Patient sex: M
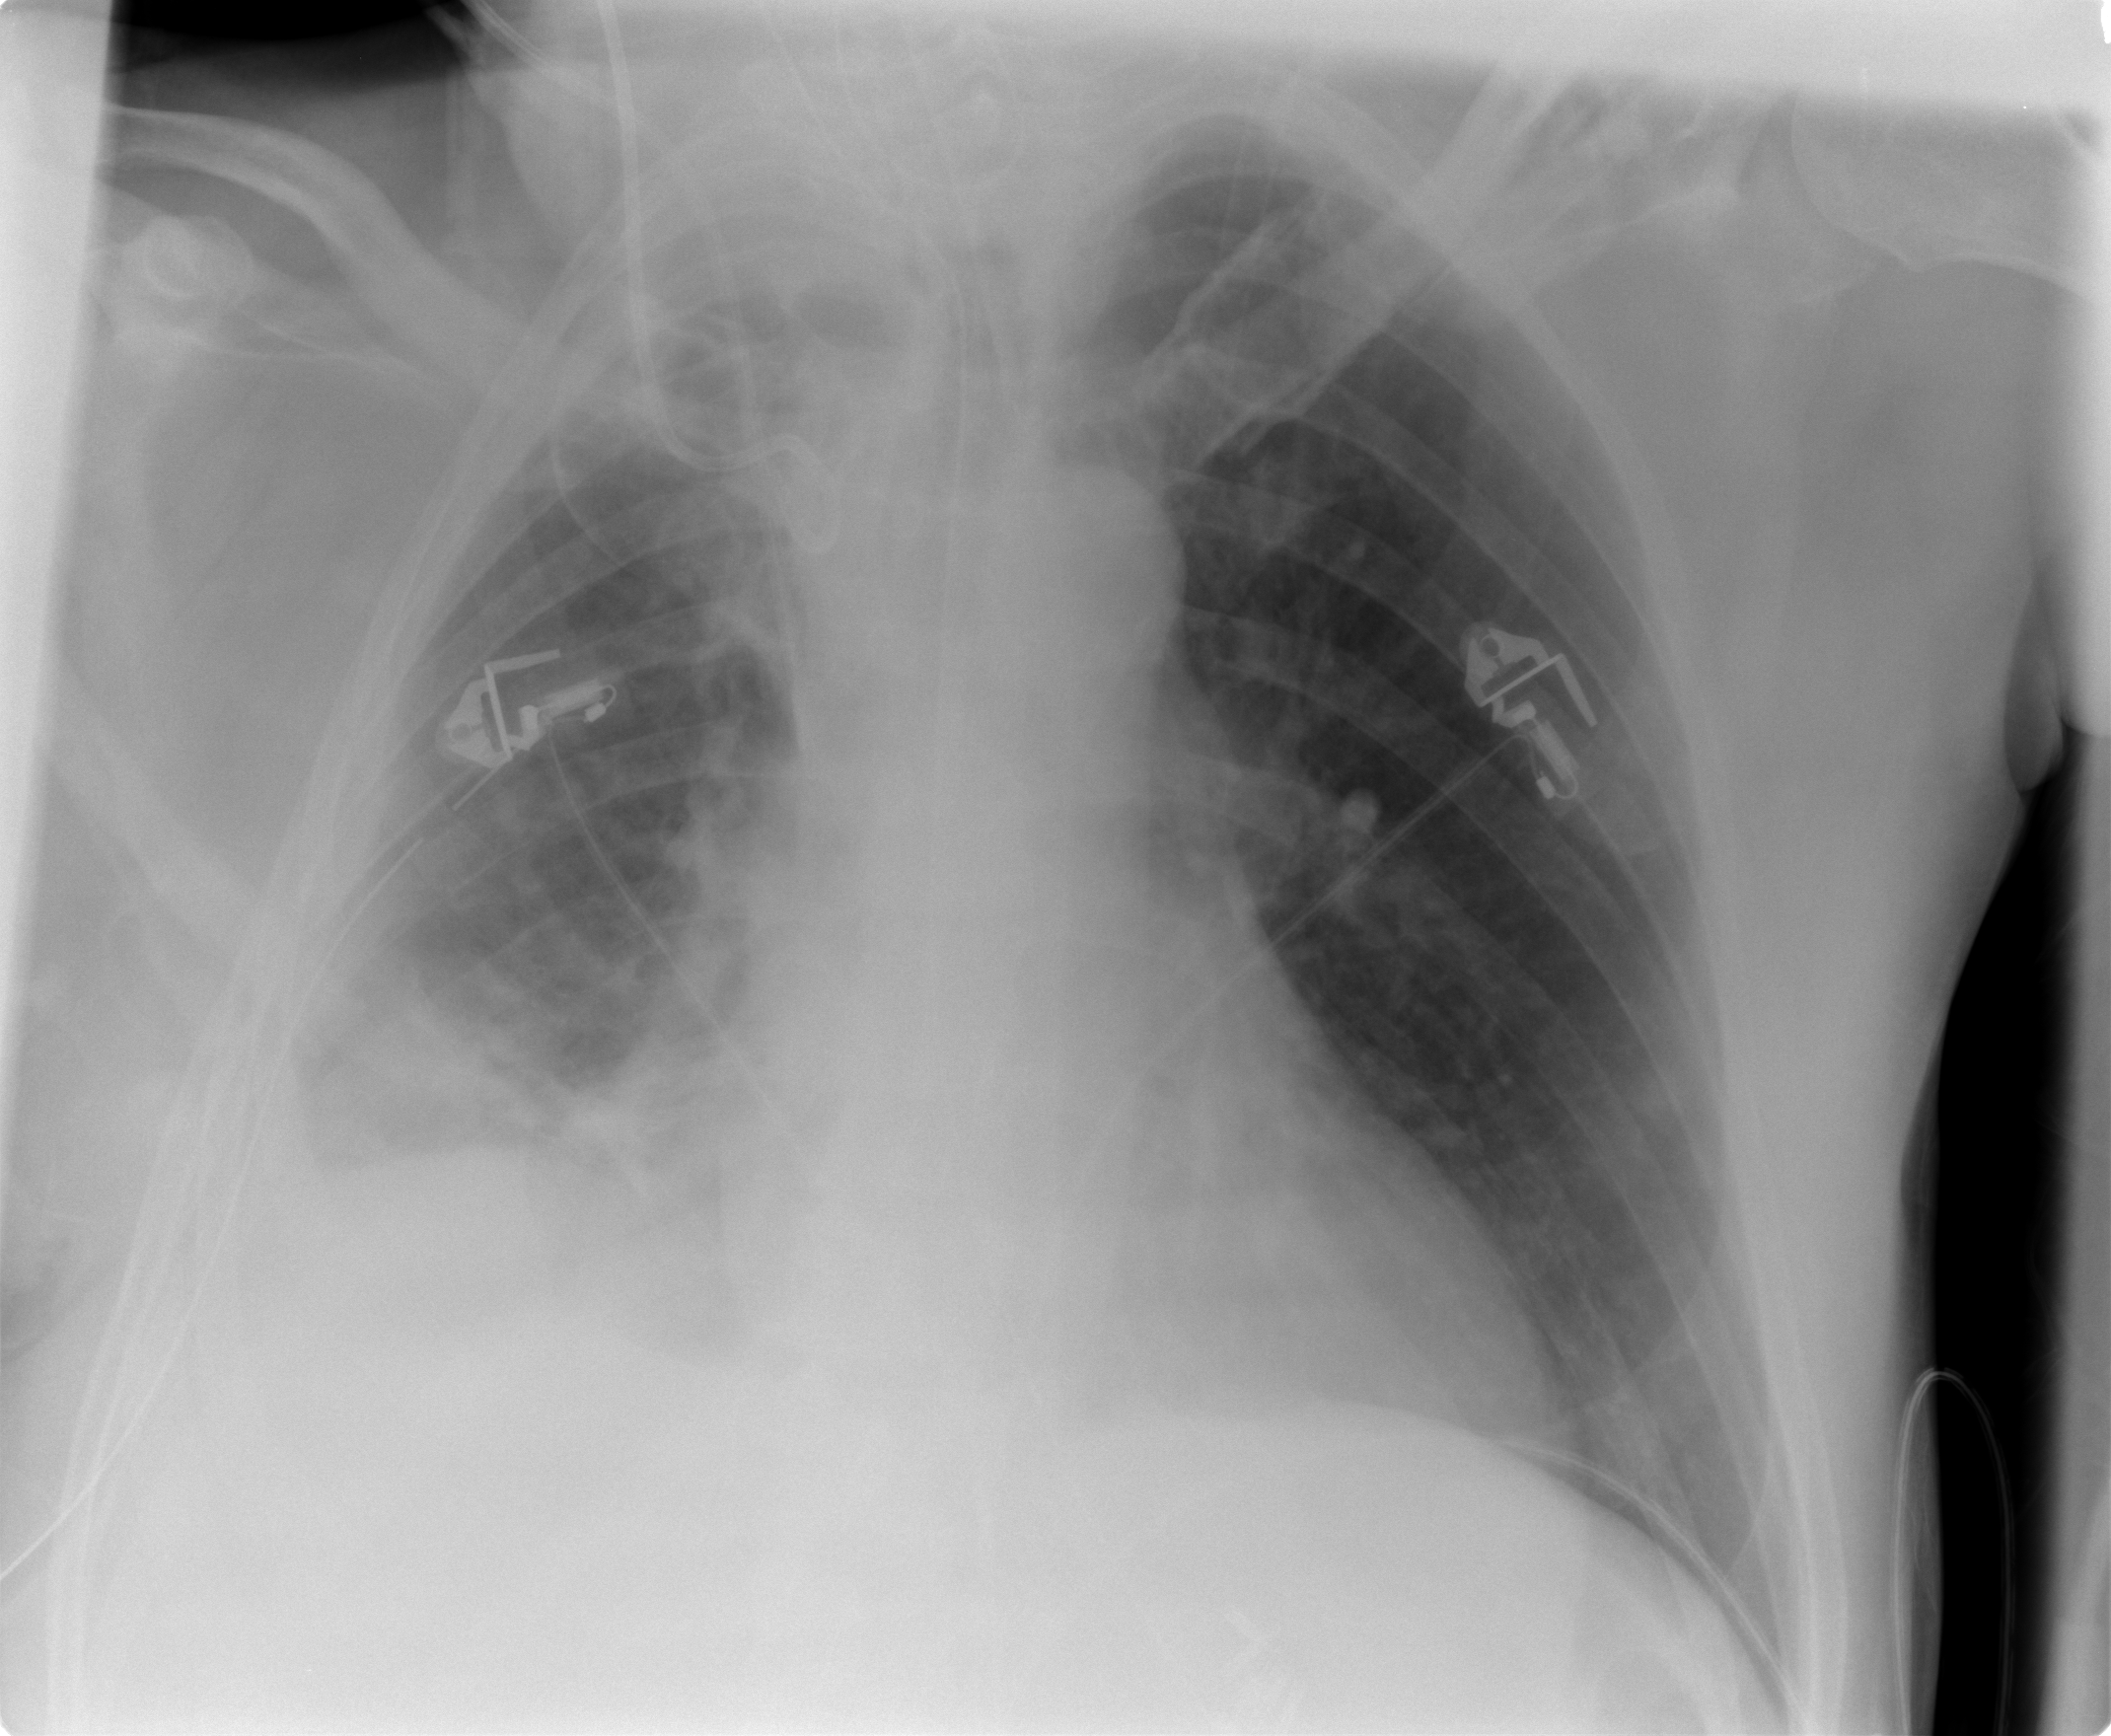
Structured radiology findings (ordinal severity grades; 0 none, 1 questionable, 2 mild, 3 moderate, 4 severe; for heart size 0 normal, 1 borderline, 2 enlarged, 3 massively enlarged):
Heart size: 2
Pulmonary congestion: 2
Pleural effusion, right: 3
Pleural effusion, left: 0
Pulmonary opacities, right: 2
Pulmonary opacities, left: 0
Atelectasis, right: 3
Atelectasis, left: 0